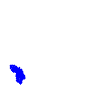
Particle: electron